Question: Article:
<URL>
Issue:
Firstly, I added multiple ContentControls manually in Document.
Then, I want to list all ContentControls.
But, search no result.
Visual Studio 2017
Office 2016
Step1: F5 to Run in VS.
Step2: In Word, Select '' menu -> ''
Step3: In right task panel, click search button.
'''
var docControls = context.document.contentControls;
docControls.load(["items"]);
return context.sync()
.then(function () {
console.log(docControls);
})
.catch(function (e) {
console.log(e);
})
'''
<URL>

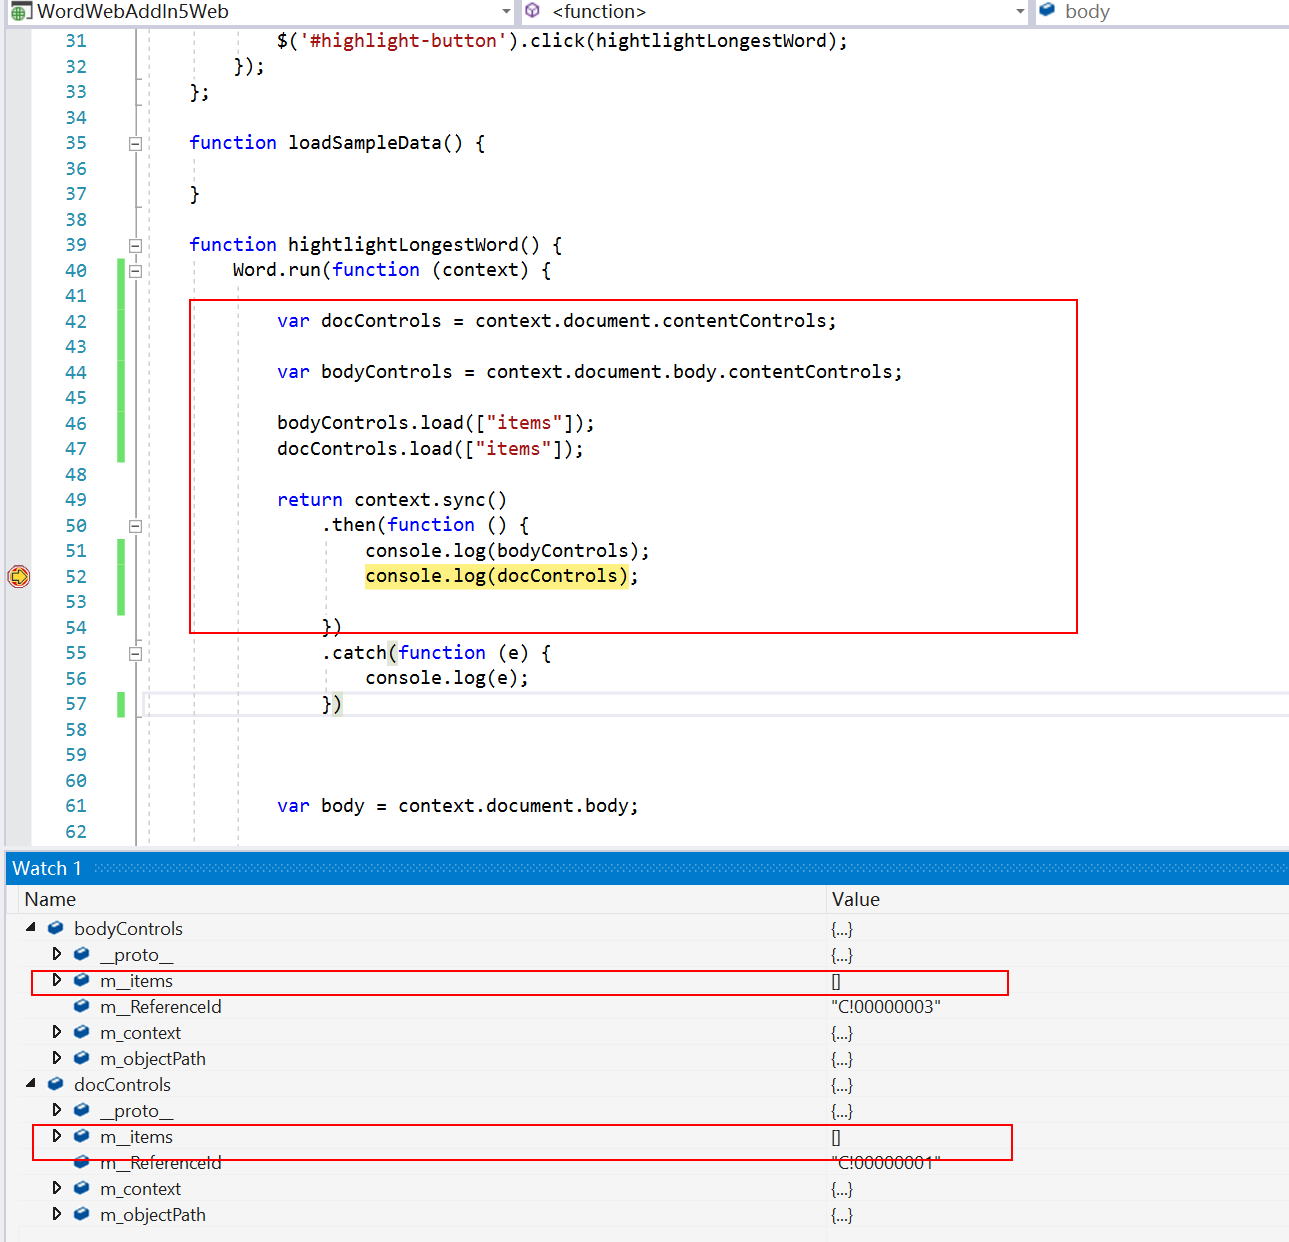
Answer: The only type of content control supported in Office.js is the rich text content control. All the other ones are not yet supported, they are in our backlog but do not have a specific ETA.